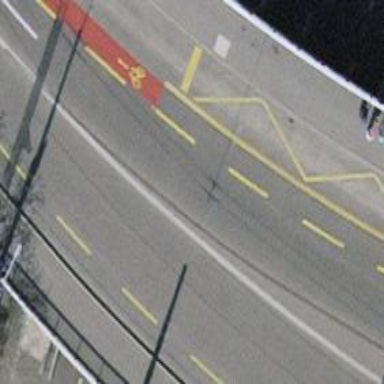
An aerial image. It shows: Trolleybus stop position for public transport.